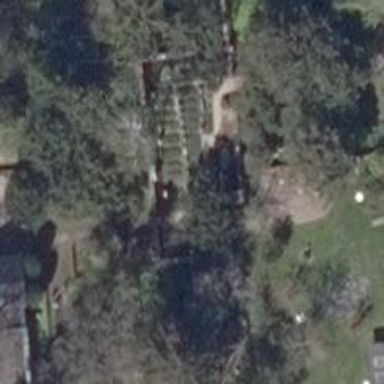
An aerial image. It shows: Historic tomb in the cemetery.